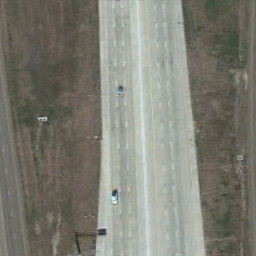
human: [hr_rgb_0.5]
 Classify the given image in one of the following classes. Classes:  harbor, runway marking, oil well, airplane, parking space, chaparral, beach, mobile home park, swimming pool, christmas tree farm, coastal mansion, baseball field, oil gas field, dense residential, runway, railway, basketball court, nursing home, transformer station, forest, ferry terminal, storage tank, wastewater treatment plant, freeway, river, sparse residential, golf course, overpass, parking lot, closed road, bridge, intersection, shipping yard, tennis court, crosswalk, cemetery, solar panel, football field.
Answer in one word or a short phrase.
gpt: freeway